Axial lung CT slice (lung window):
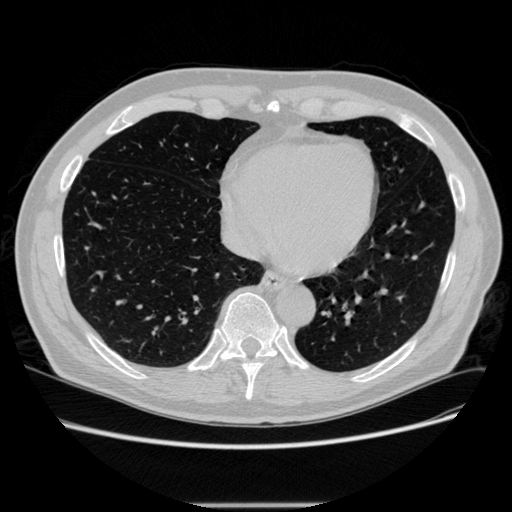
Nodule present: no